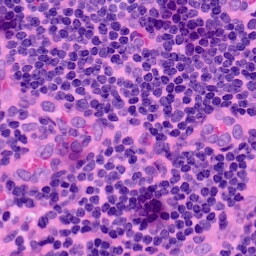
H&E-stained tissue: LymphNode